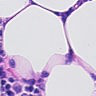
Metastatic tissue present: no